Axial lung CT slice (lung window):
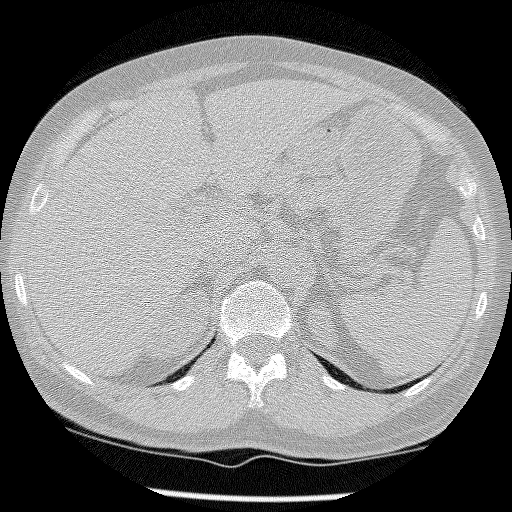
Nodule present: no